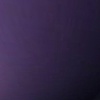
Label: space